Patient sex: F
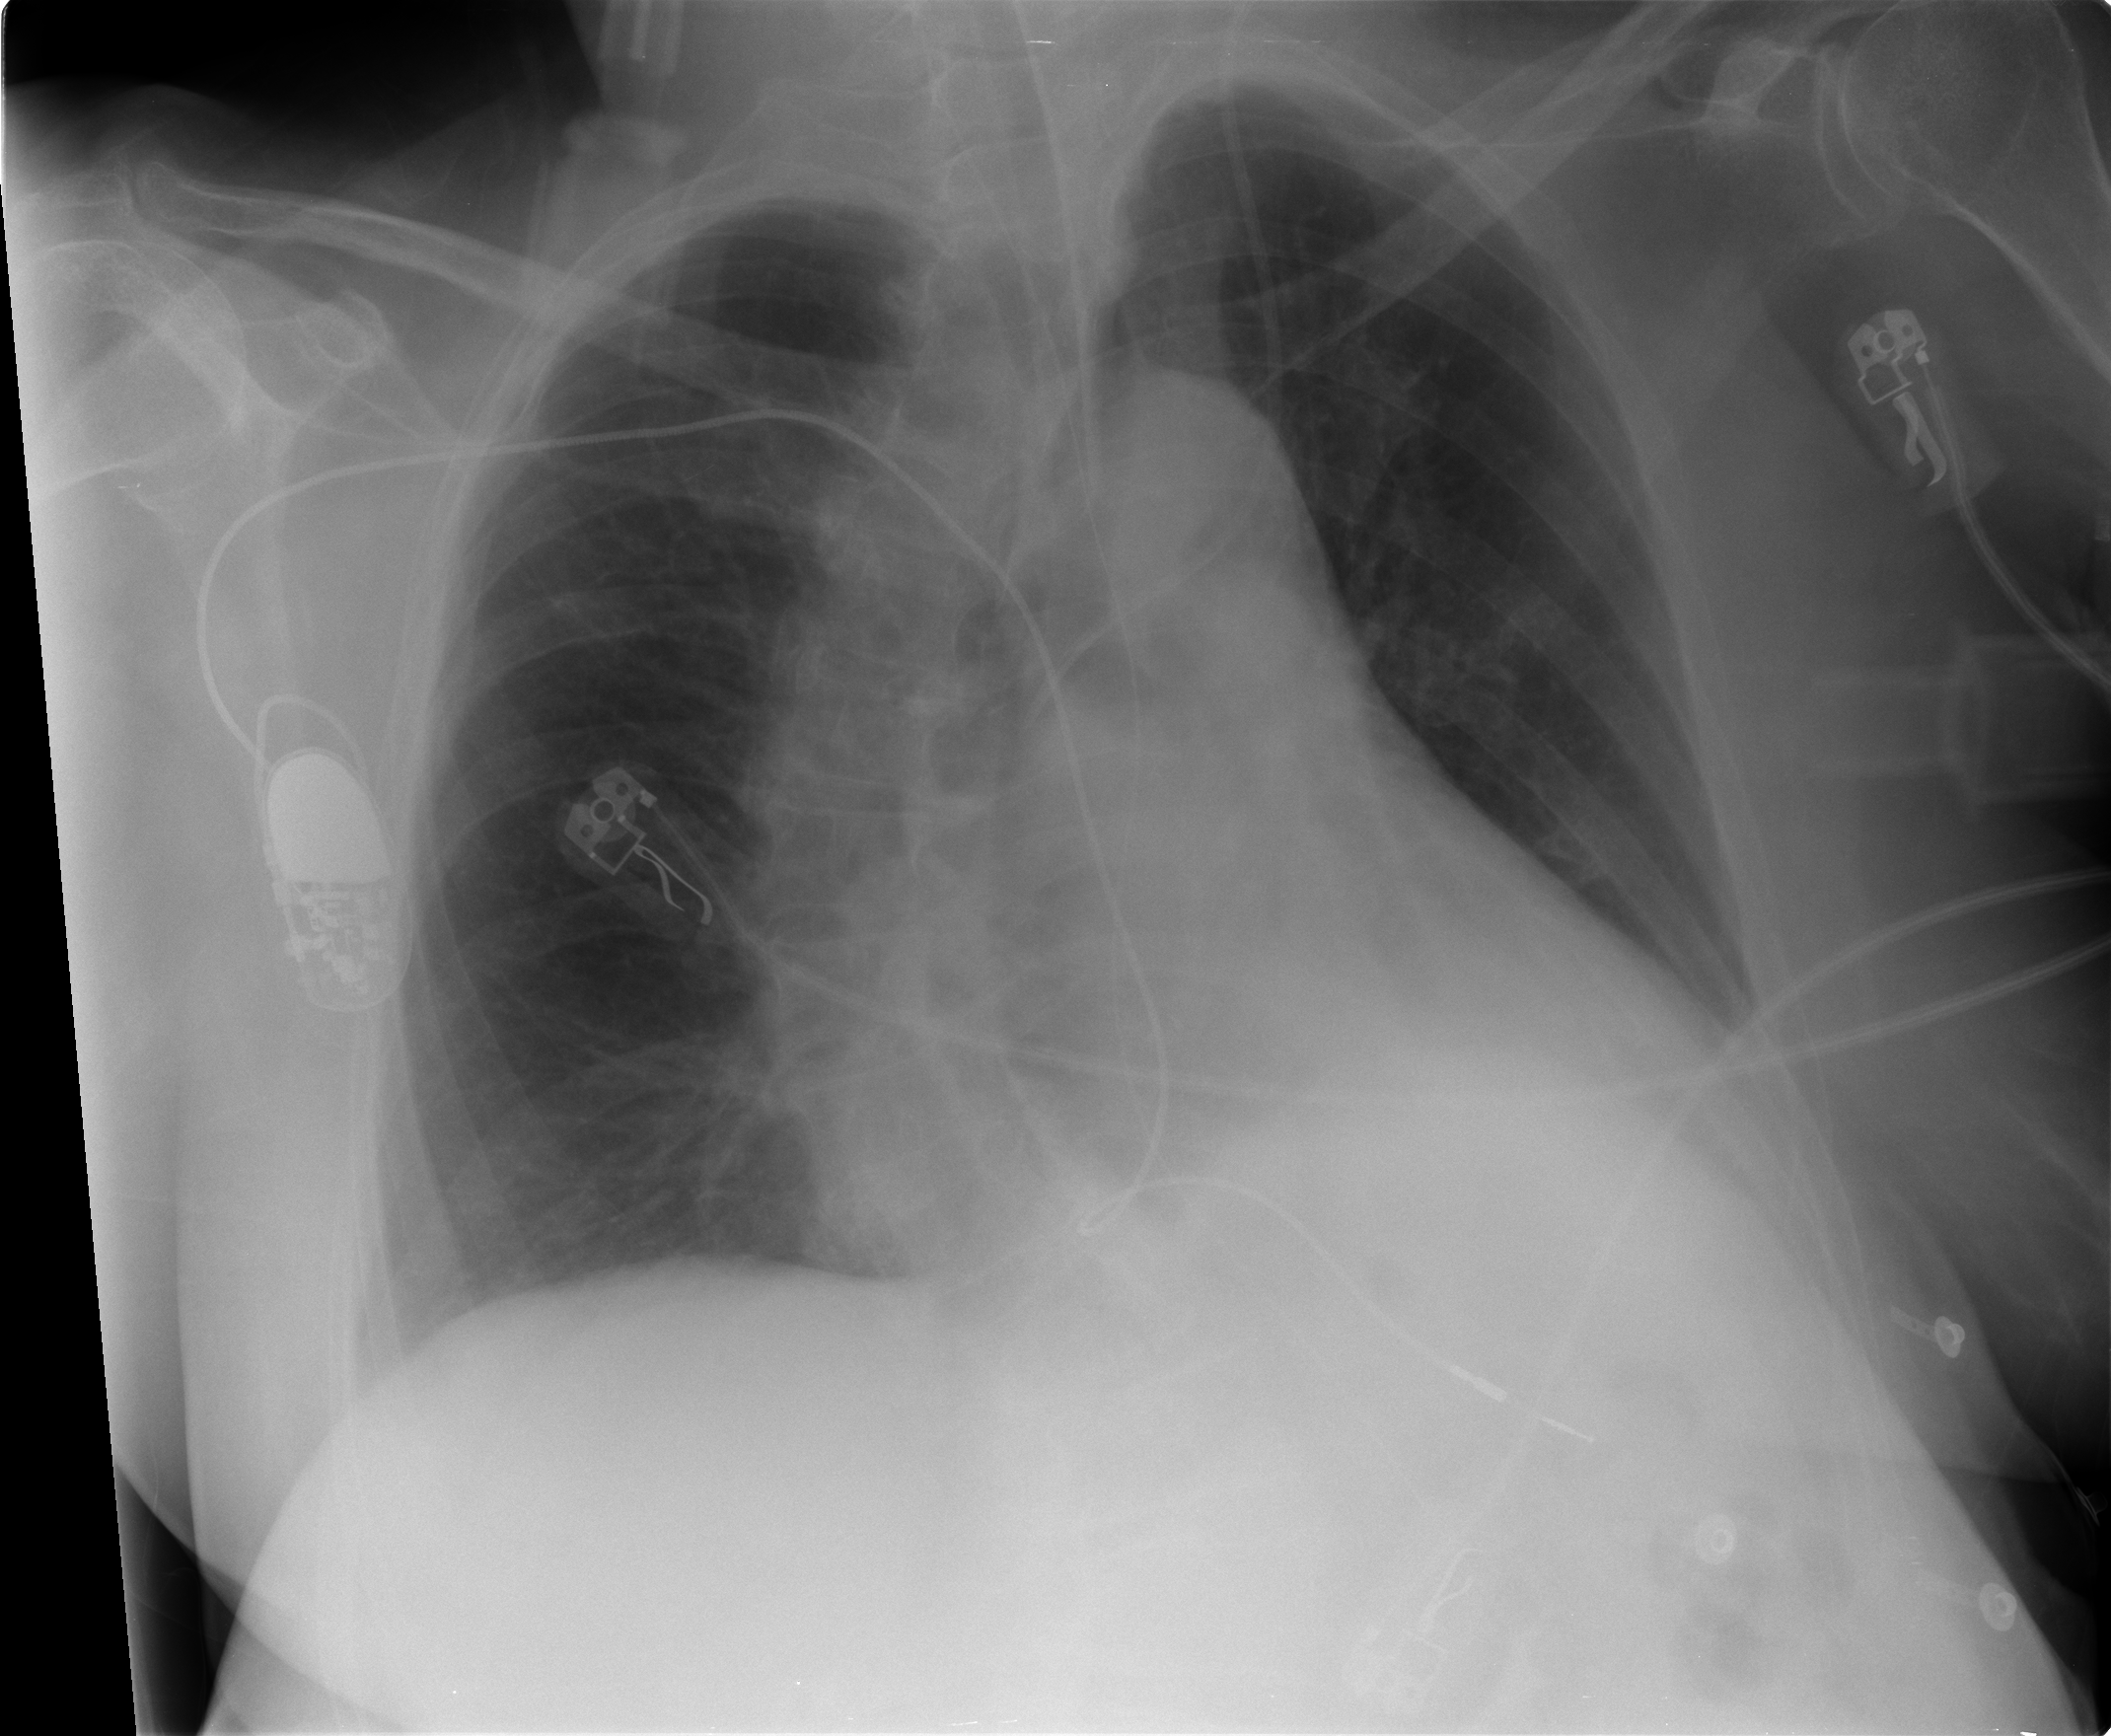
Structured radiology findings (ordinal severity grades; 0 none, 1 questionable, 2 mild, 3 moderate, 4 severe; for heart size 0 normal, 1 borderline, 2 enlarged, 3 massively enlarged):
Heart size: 2
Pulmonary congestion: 0
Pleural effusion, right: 0
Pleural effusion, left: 1
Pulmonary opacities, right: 0
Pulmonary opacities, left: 0
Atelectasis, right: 1
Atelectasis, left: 1